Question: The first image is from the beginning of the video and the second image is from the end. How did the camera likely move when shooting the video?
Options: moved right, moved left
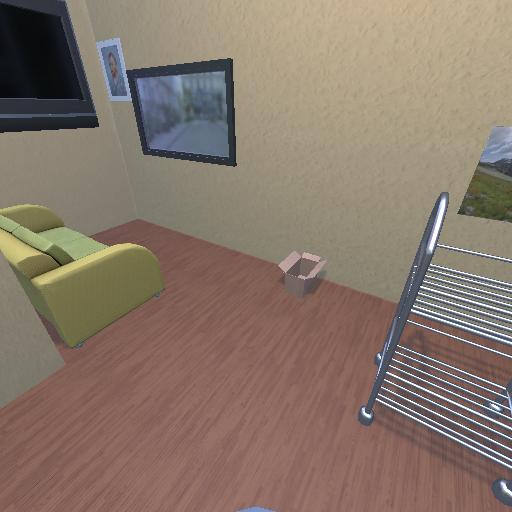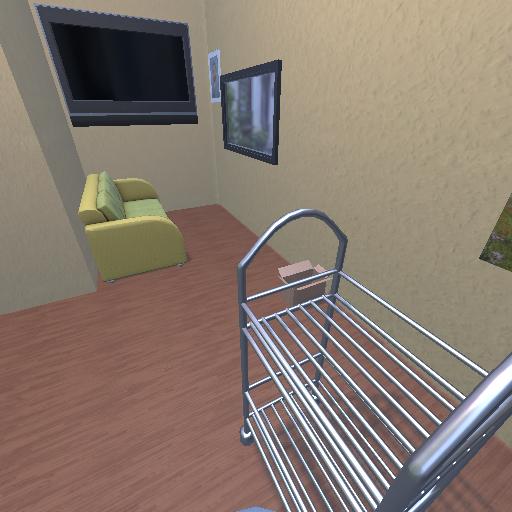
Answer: moved right